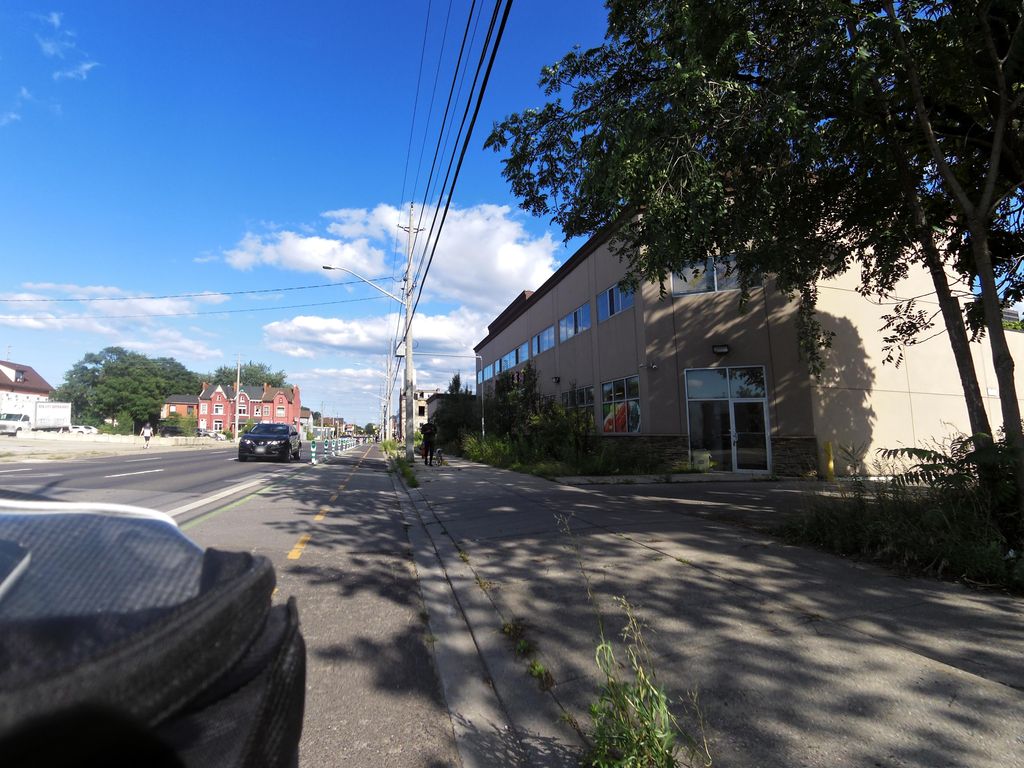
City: hamilton